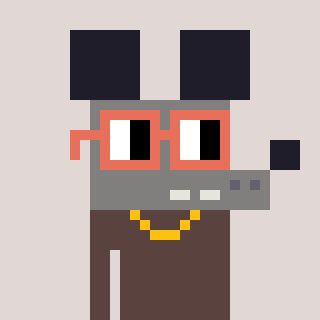
a pixel art character with square orange glasses, a mouse-shaped head and a darkbrown-colored body on a warm background